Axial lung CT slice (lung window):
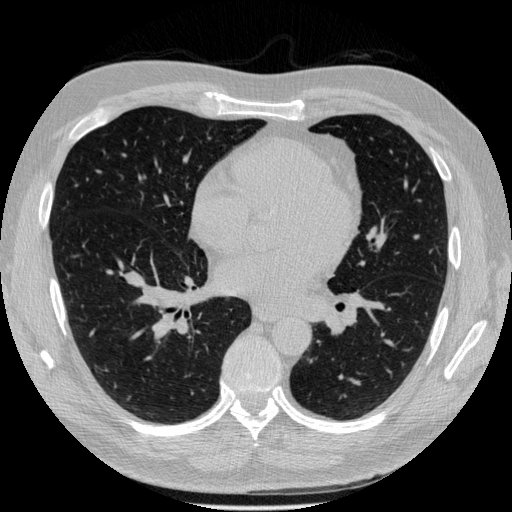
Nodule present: no